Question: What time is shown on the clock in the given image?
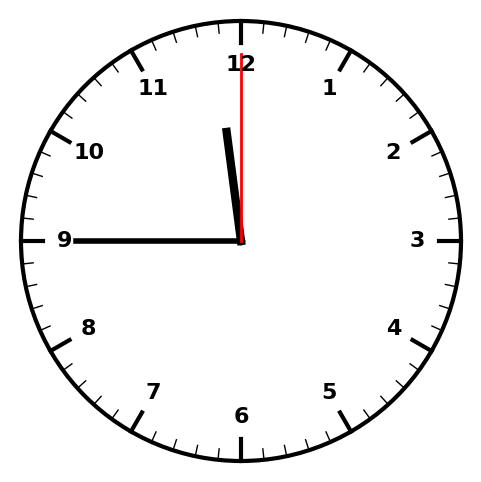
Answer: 11:45:00